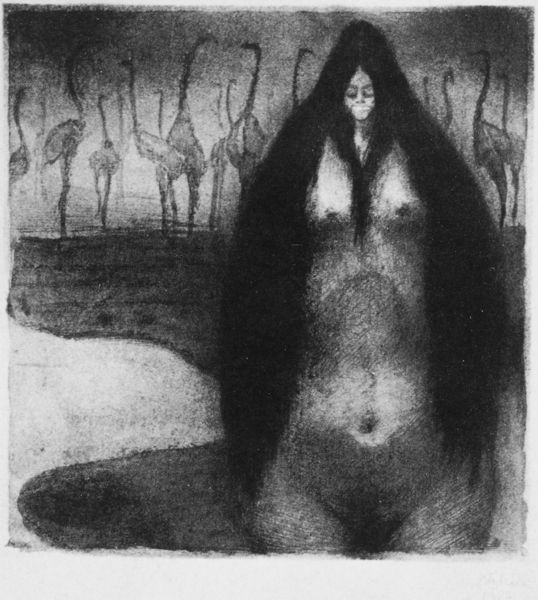
Titel: Urschlamm
Künstler: Alfred Kubin
Institution: Wien, Graphische Sammlung Albertina
Schlagwörter: akt, zeichnung, tiere, figur, lange haare, bauch, unscharf, tusche, maske, flamingos, graphit, unschärfe, strausse, emus, struaßen